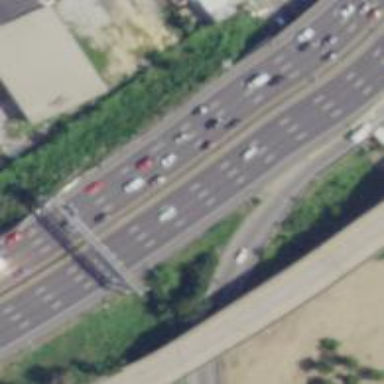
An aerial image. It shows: Motorway.